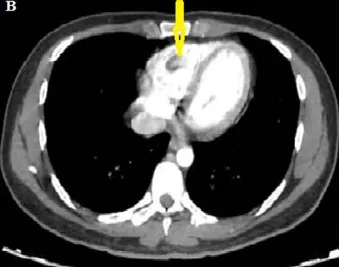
Chest computed tomography scan showing the right ventricle mass (1.9 x 1 x 0.5 cm) (arrow).
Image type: radiology (ct)